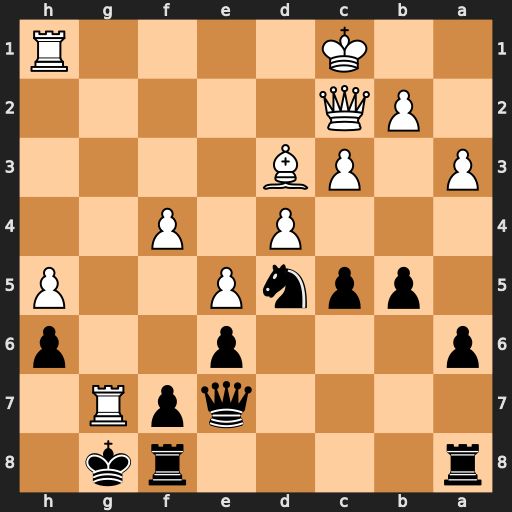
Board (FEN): r4rk1/4qpR1/p3p2p/1ppnP2P/3P1P2/P1PB4/1PQ5/2K4R
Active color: b
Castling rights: -
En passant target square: -
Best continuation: Kxg7 Qg2+ Kh8